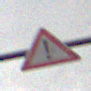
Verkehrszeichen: Gefahrenstelle
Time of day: MorningAfternoon
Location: Outdoor (Nature)
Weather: Overcast
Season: NotSpecified
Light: Natural